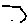
Label: hexagon